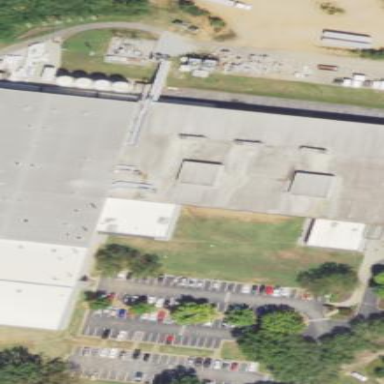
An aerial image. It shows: Industrial building.